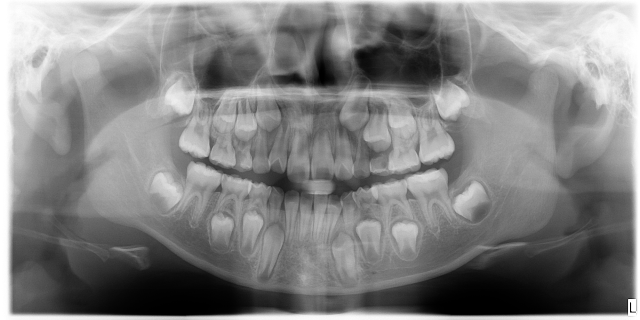
child